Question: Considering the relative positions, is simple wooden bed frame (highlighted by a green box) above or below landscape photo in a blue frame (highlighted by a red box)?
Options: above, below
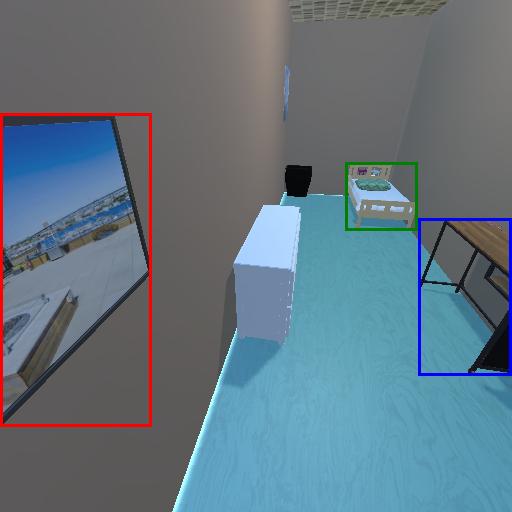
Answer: above